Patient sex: M
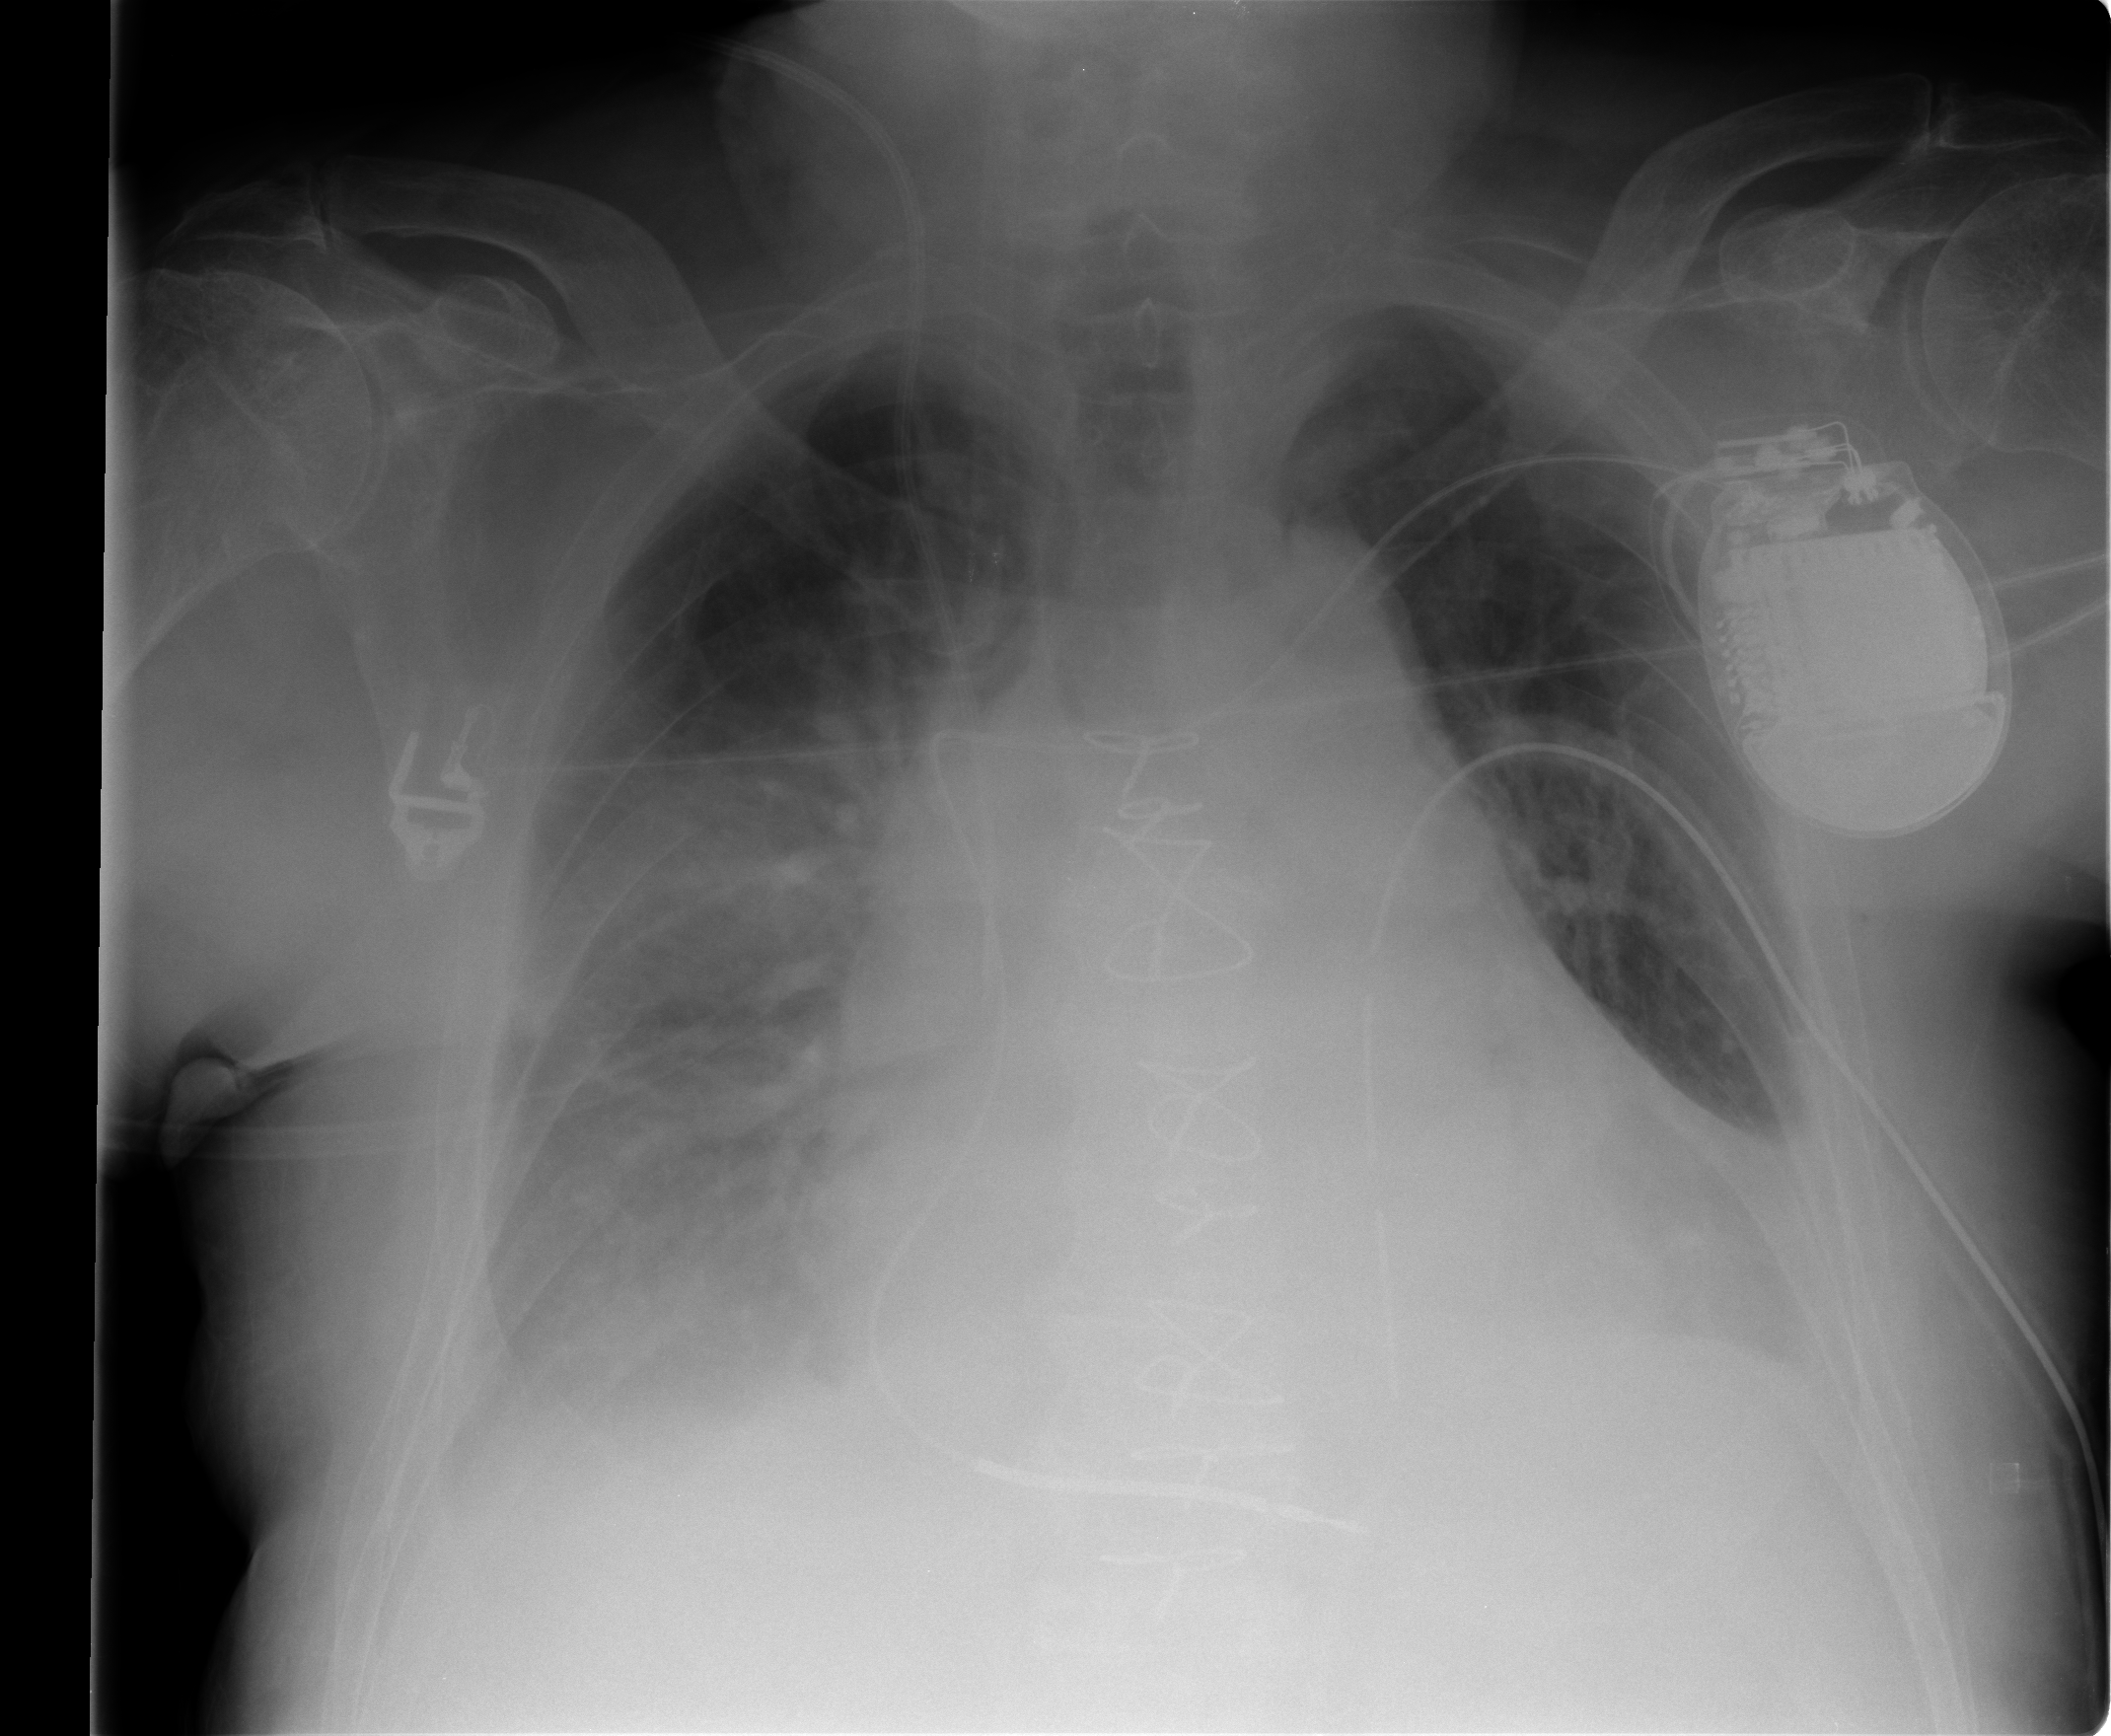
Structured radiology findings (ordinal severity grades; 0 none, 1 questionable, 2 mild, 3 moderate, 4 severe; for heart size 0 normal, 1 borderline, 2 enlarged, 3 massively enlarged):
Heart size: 3
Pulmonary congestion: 2
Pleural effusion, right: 2
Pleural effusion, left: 2
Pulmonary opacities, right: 2
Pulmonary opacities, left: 1
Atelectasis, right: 2
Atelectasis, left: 3